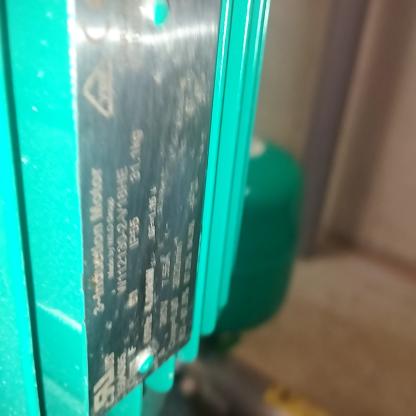
Klasa: tabliczka-znamionowa